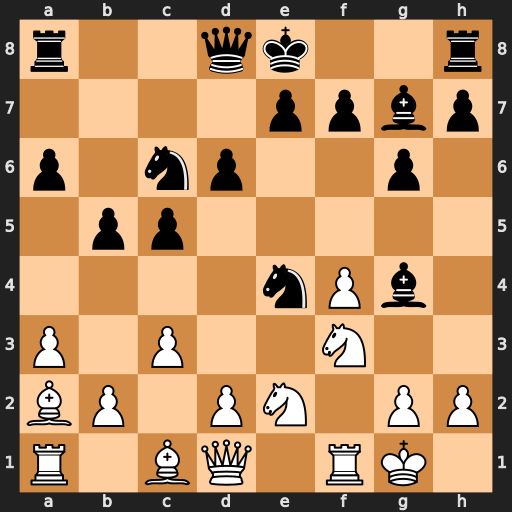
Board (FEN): r2qk2r/4ppbp/p1np2p1/1pp5/4nPb1/P1P2N2/BP1PN1PP/R1BQ1RK1
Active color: w
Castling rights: kq
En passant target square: -
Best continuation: Bd5 Rc8 Bxe4